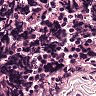
Metastatic tissue present: no